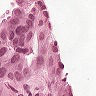
Metastatic tissue present: yes